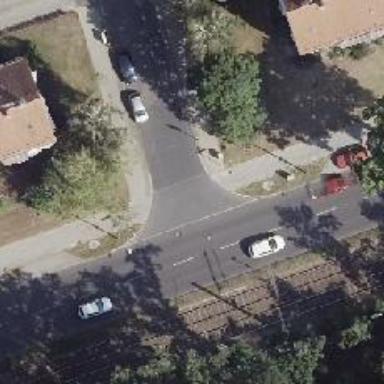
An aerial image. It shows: Unmarked crossing on the road.